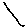
Label: line